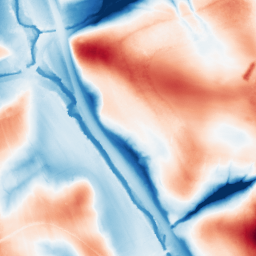
Category: edge_preserving
Decomposition family: guided
Decomposition parameters: radius: 32
eps: 0.01
Upsampling method: bicubic
Upsampling parameters: scale: 4
Upsampling scale: 4